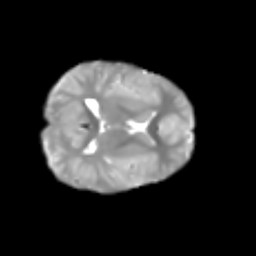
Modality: T2w
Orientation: axial
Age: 7
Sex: male
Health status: healthy